Question: I have this as my rule for rounded:
'''
.rounded { border-radius: 5px; -moz-border-radius: 5px; -webkit-border-radius: 5px; }
'''
On my site I'm working on, <URL>, if you view it in Chrome, each movie div has the class "rounded", but, the div has straight edges.
In Firefox, it's rounding correctly. Please see image comparison below.
You can view source / inspect elements on the above link, but, the html looks basically like this:
'''
<div class="movie rounded">
<a href="#"><img src="..." /></a>
<div class="details">1 hr, 20 min</div>
</div>
'''

: any reason why Chrome is not rounding those div.movie corners, while Firefox is? Thanks!
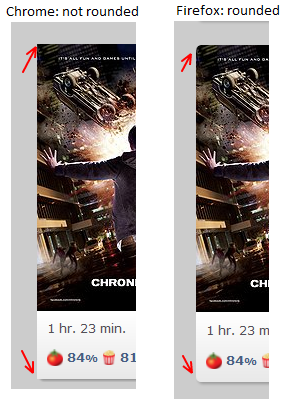
Answer: Taking off 'position:relative' on seemed to do it in Chrome Developer Tools.